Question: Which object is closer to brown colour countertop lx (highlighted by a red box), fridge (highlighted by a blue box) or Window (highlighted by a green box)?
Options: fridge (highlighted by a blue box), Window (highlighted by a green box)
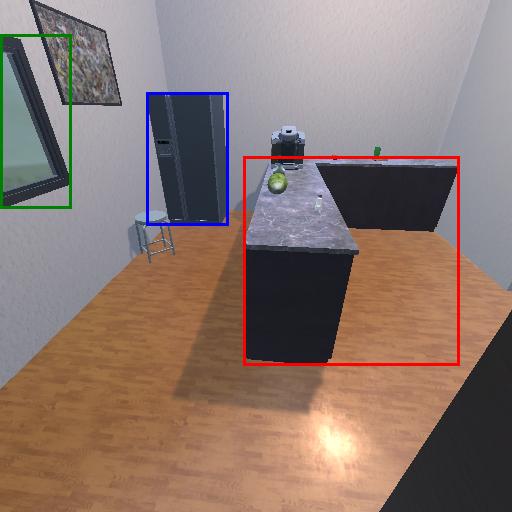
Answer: fridge (highlighted by a blue box)